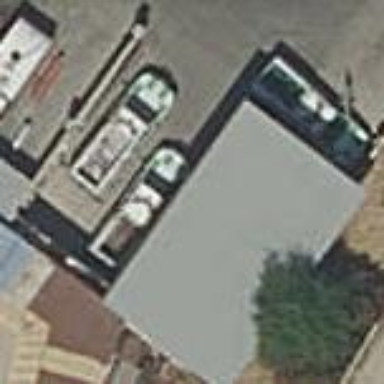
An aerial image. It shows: Industrial building.